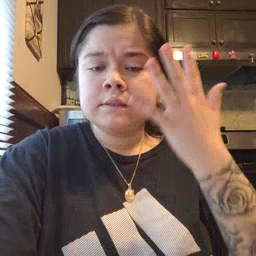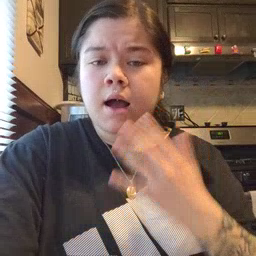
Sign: sad